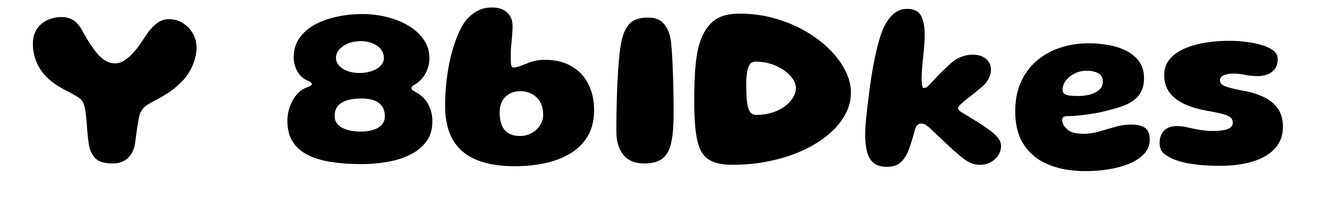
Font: Gluten_Bold